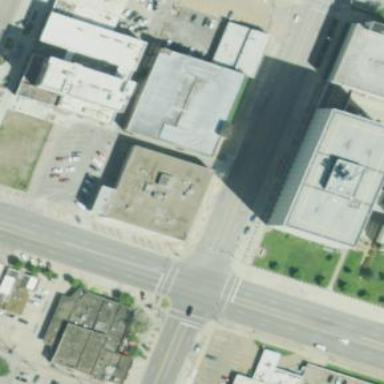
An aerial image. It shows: Office building.